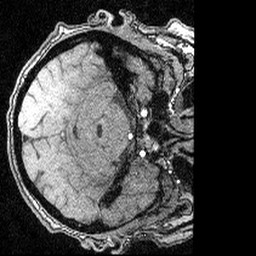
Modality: angio
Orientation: axial
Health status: ill
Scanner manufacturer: siemens
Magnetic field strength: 3 T
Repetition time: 0.022 s
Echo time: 0.00395 s